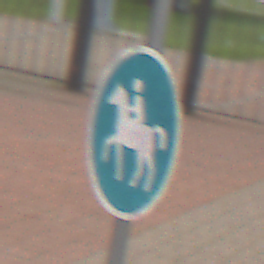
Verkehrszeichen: Reitweg
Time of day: MorningAfternoon
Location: Outdoor (Suburban)
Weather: Overcast
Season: NotSpecified
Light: Natural